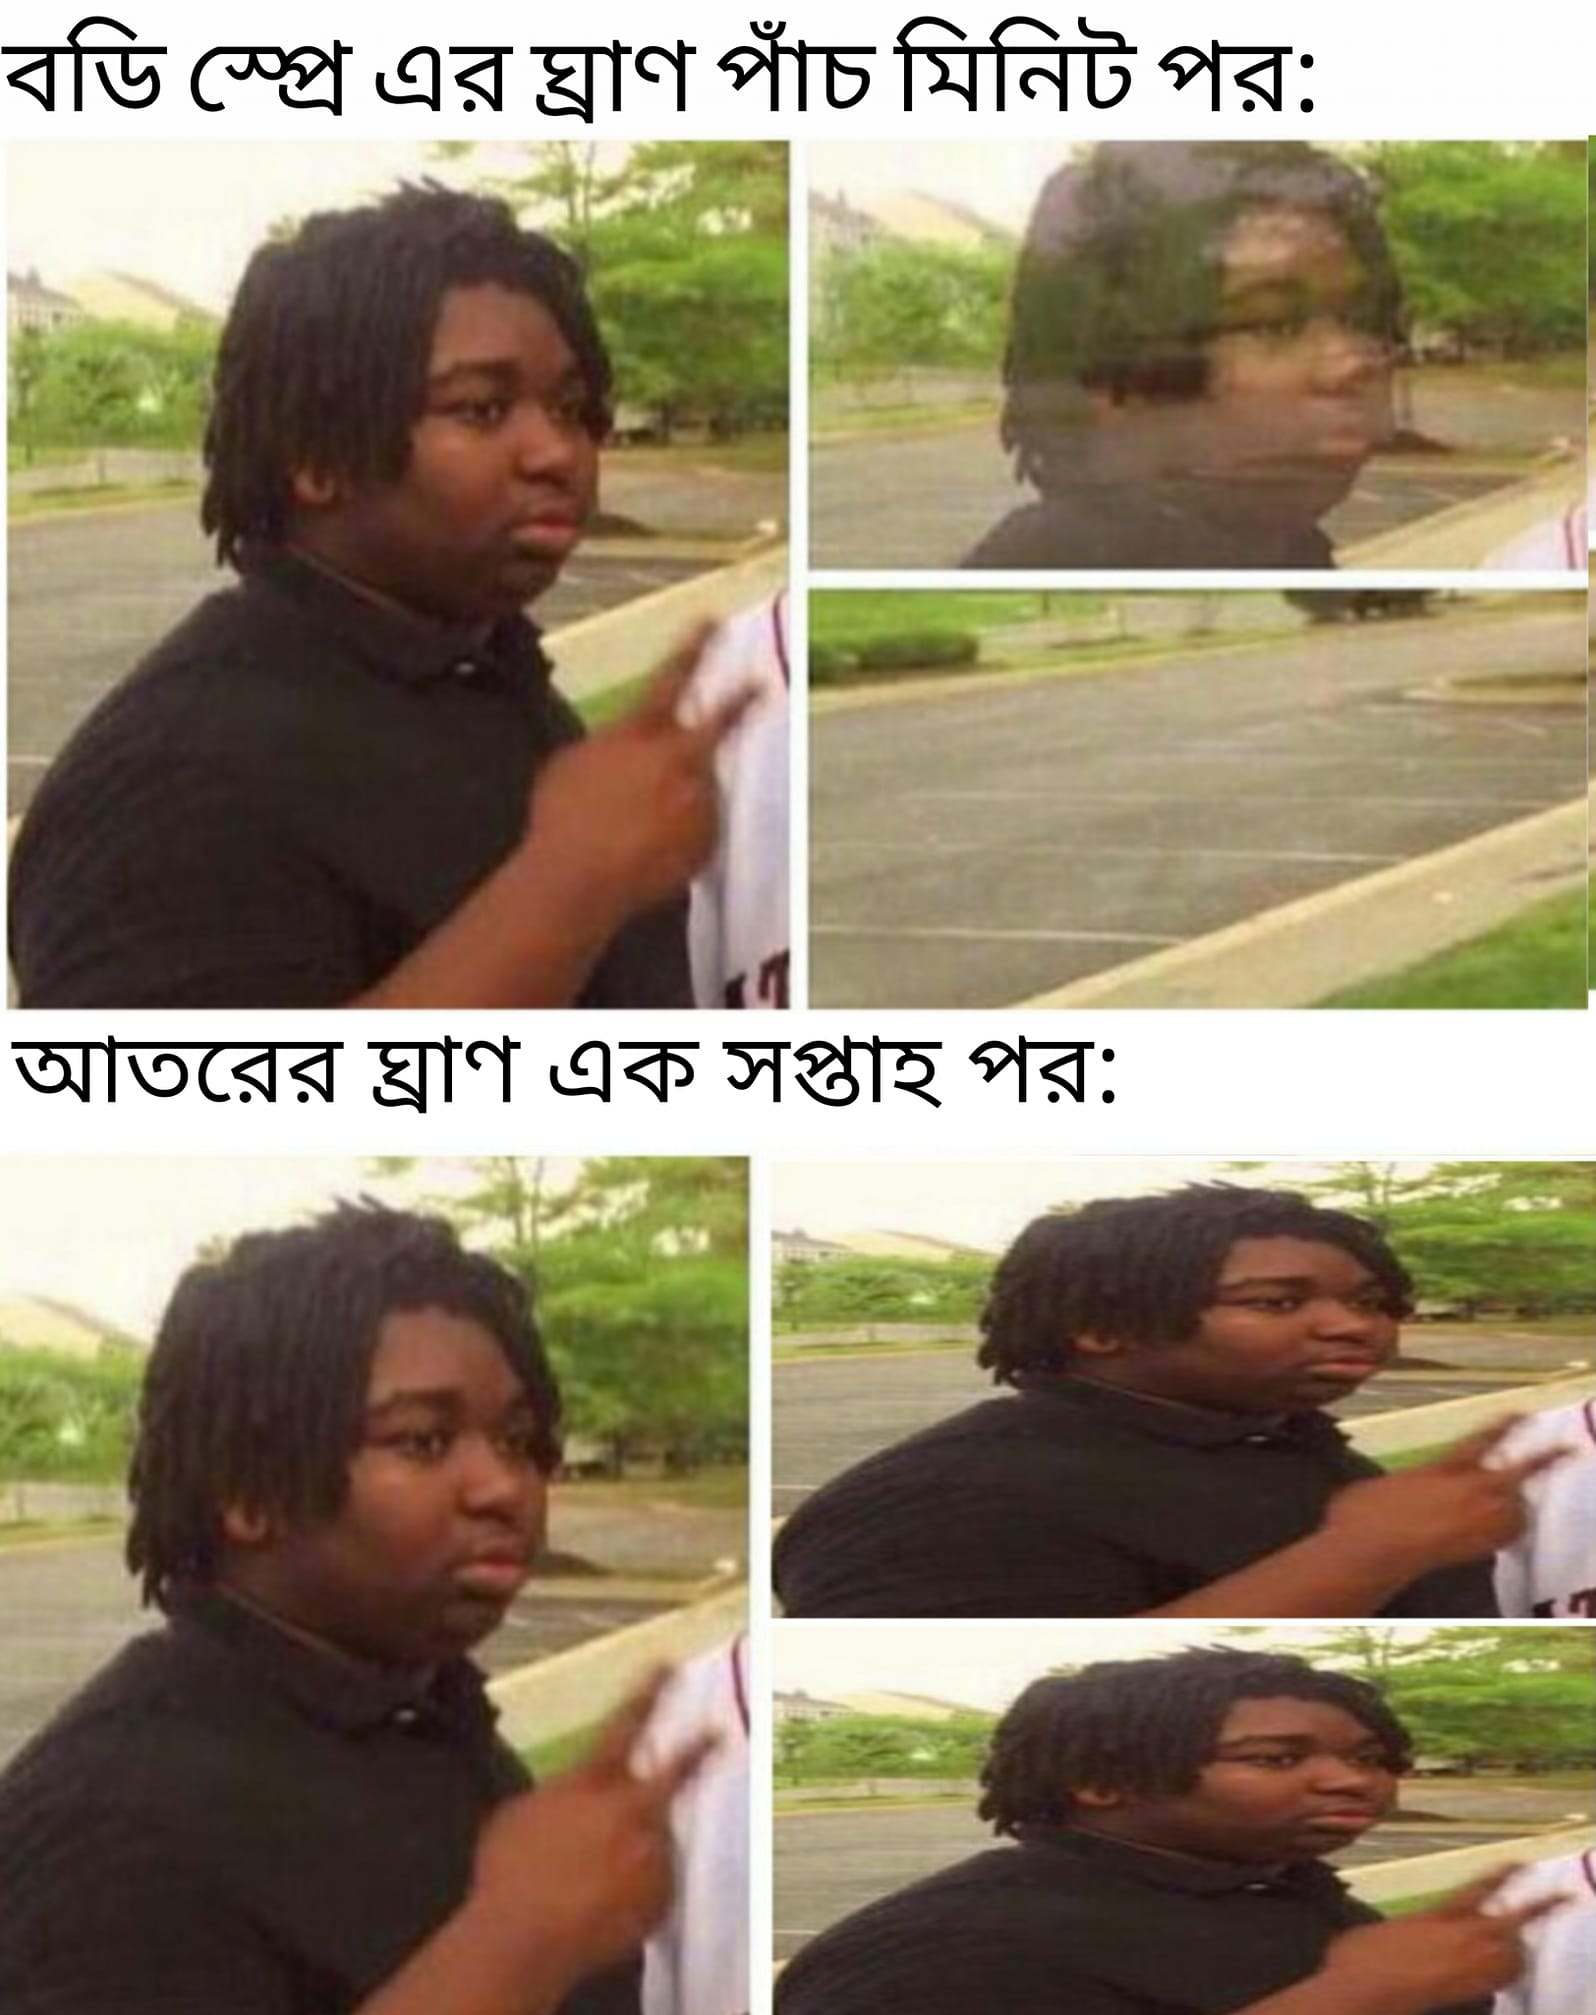
Caption: বডি স্প্রে এর ঘ্রাণ পাঁচ মিনিট পর:     আতরের ঘ্রাণ এক সপ্তাহ পর:
Label: non-hate